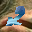
Label: 2